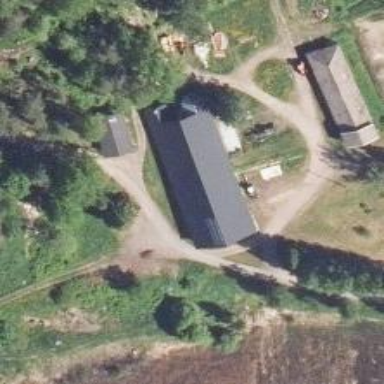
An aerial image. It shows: Farm.